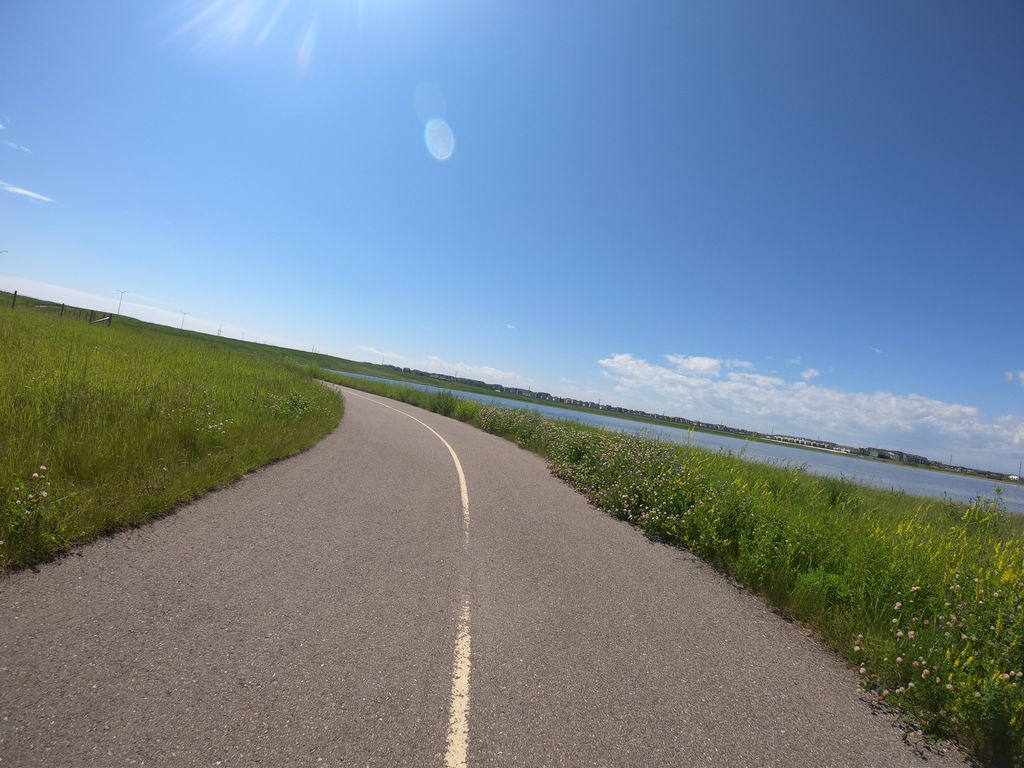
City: calgary